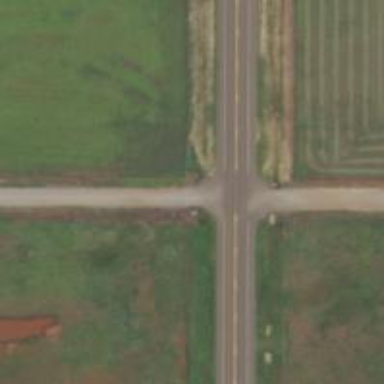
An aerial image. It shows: Stop road.